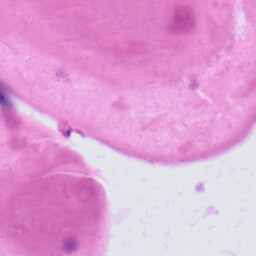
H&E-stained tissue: Prostate